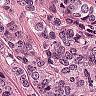
Metastatic tissue present: yes